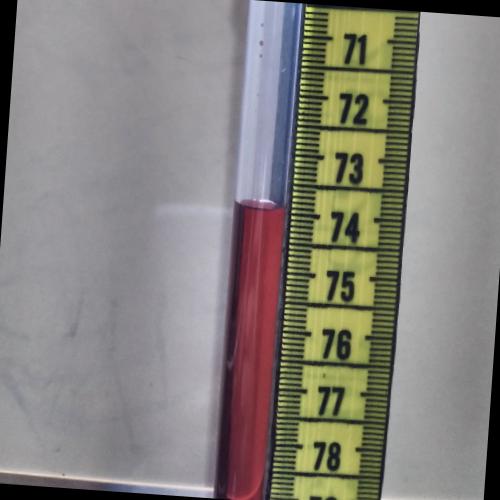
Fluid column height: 73.9 cm